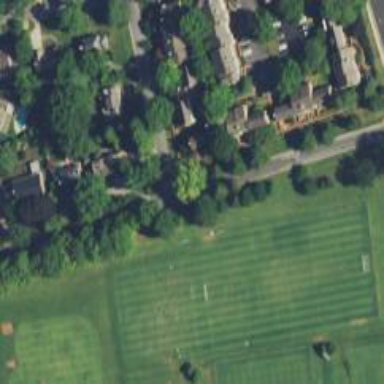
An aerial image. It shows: Recreation ground.